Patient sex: M
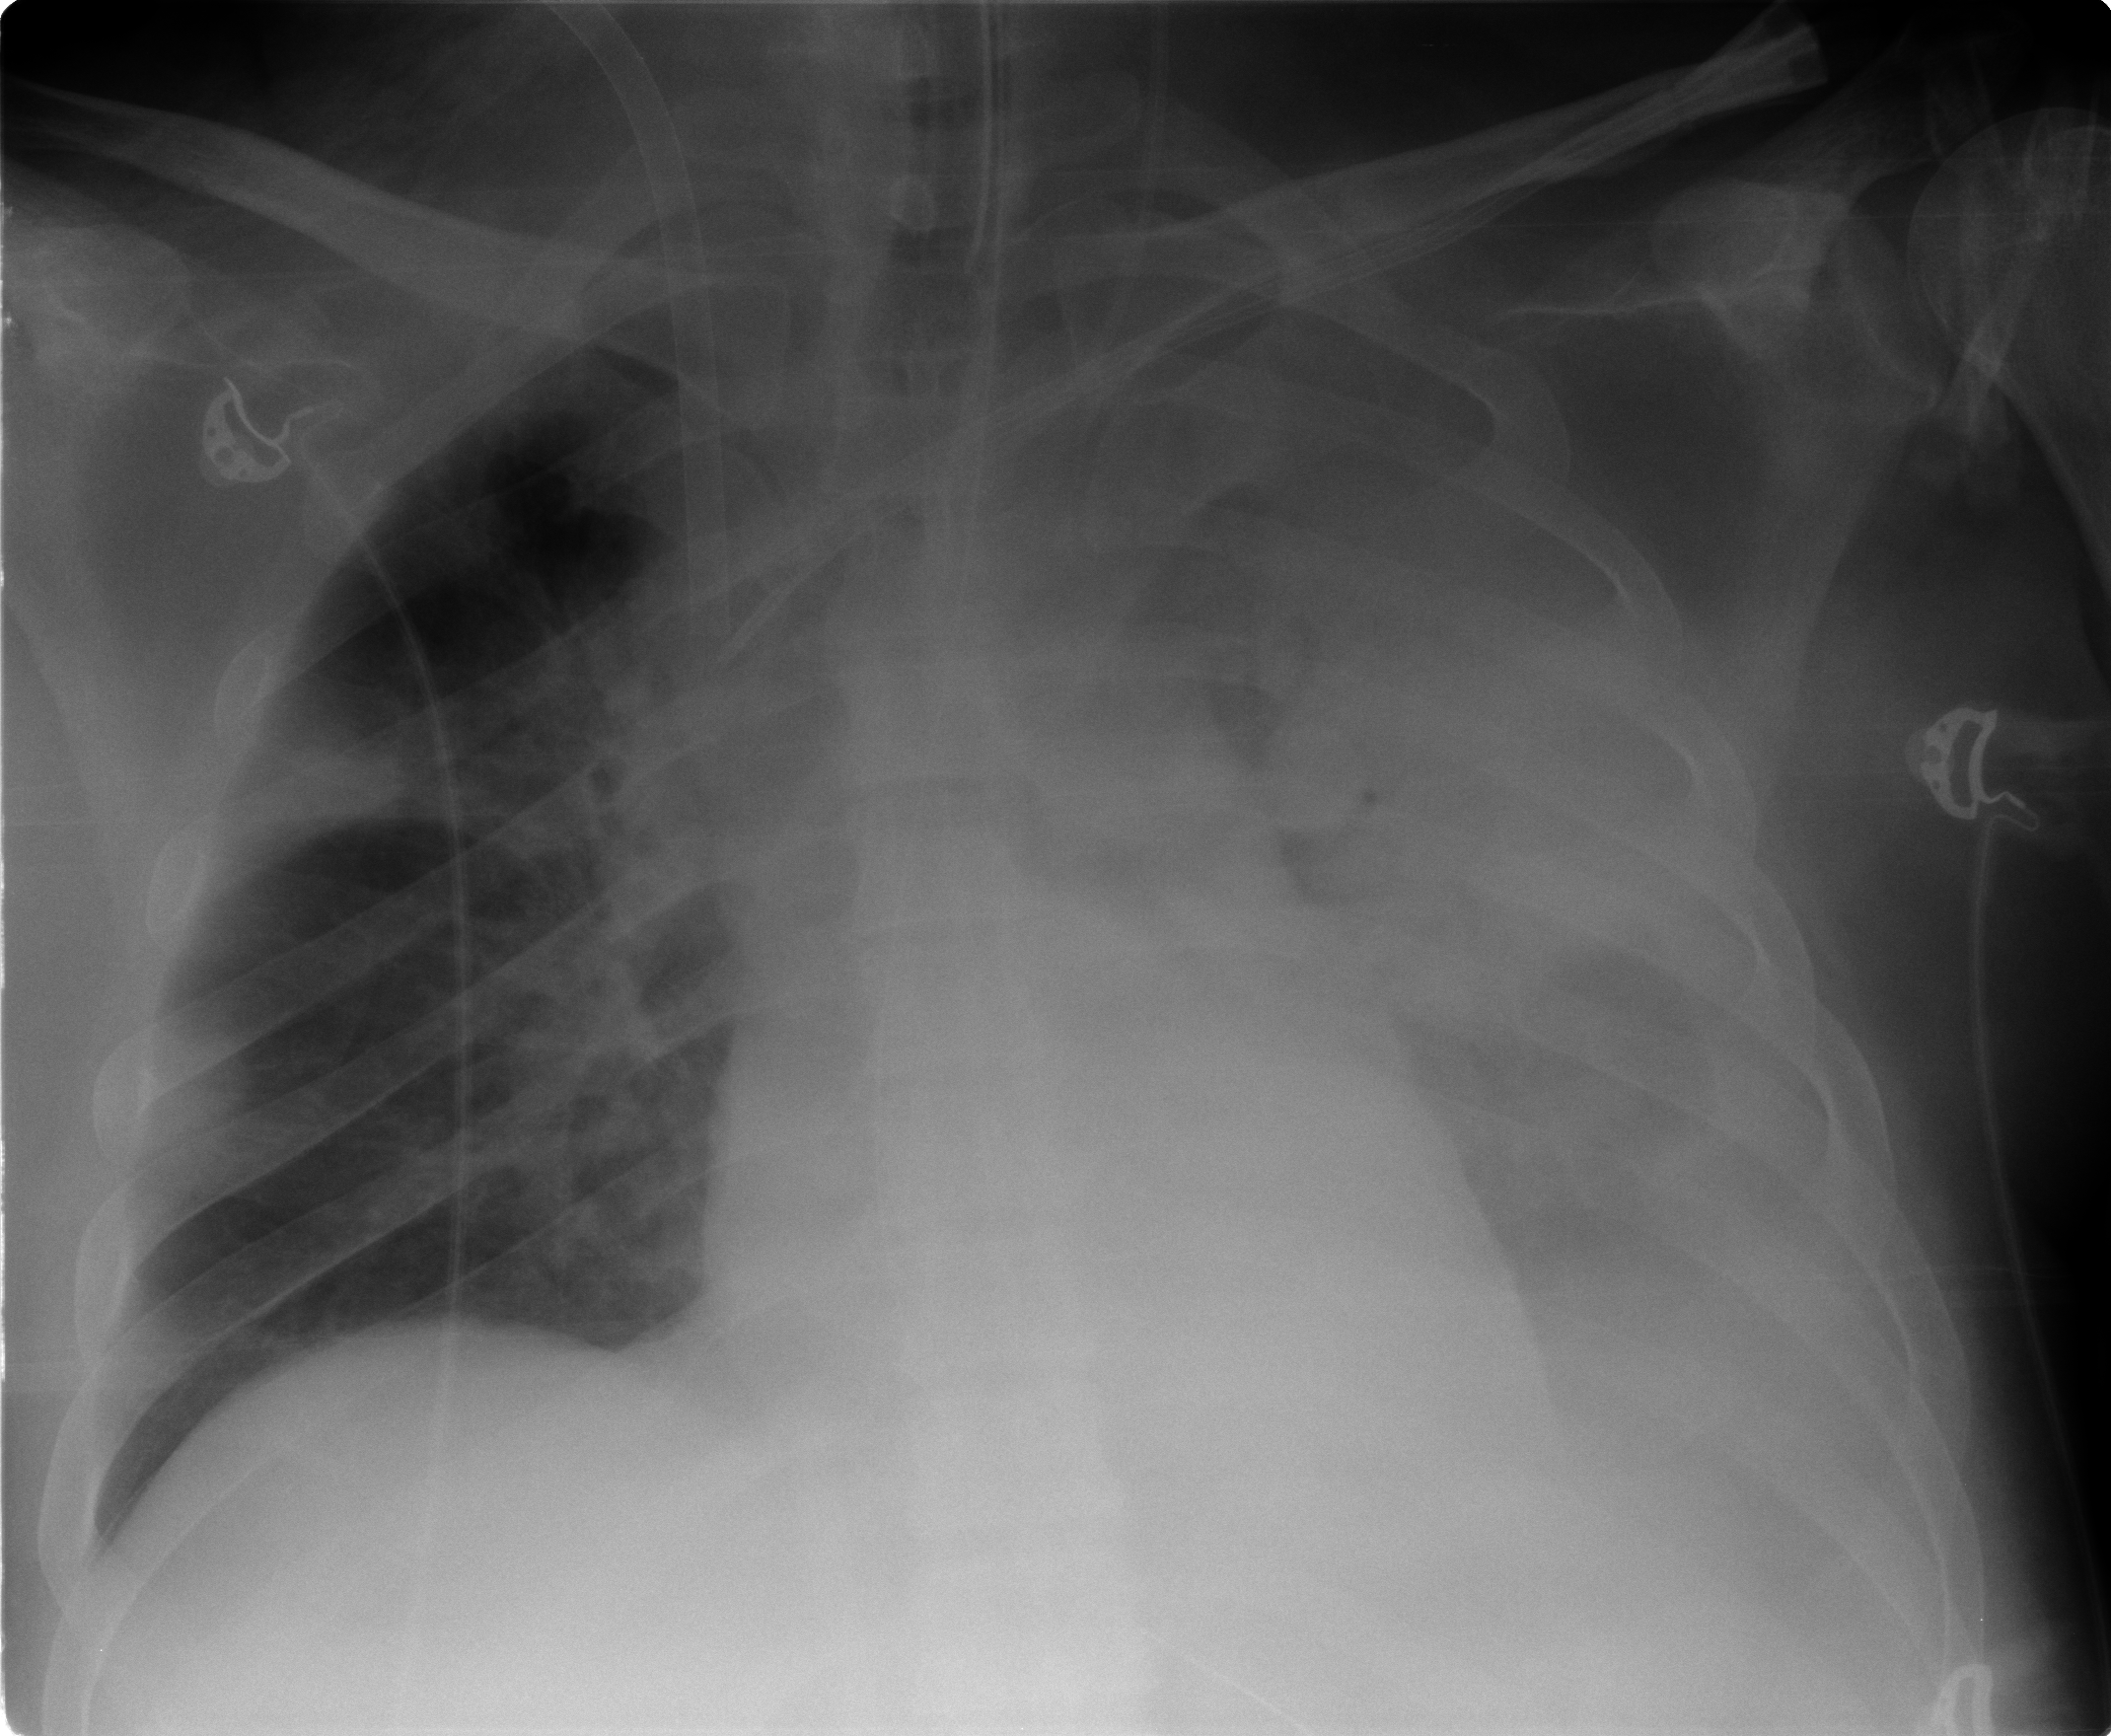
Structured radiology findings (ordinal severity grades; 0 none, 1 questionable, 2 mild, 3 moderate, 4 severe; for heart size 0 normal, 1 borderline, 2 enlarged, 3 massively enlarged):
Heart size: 0
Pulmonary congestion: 2
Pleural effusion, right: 0
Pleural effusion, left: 3
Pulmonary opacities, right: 3
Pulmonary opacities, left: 4
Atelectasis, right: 3
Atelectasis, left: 4